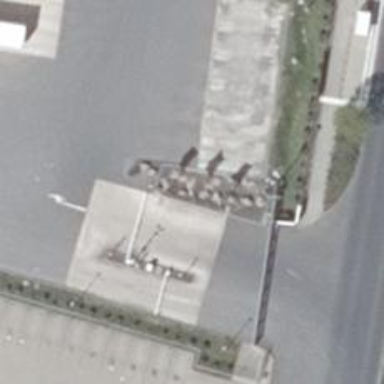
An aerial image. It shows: Flagpole structure.